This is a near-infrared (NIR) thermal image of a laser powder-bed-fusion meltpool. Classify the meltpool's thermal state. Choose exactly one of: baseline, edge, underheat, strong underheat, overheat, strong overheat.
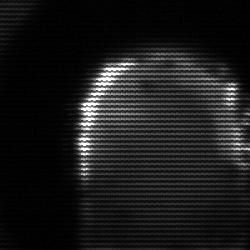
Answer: baseline